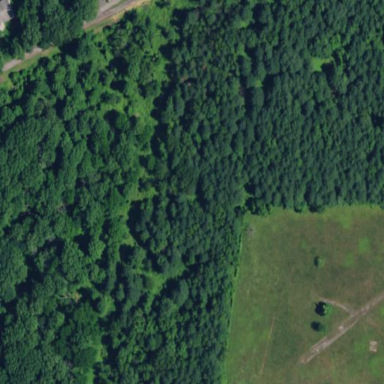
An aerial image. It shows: Evergreen needle-leaved woodland.